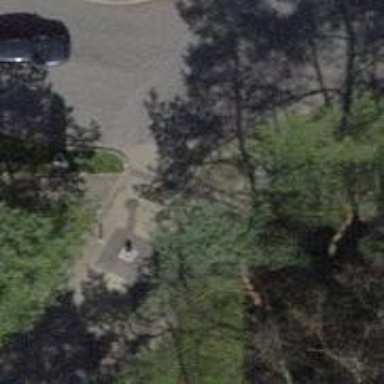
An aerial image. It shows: Bollard barrier.